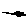
Label: line